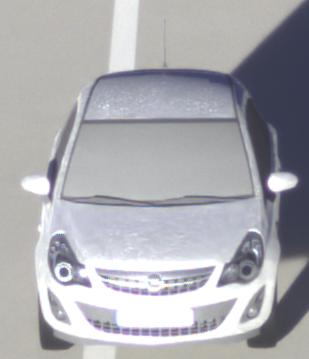
Make: Opel
Model: Corsa 1.2
Detailed model: Corsa (D)
Model produced from: 2011/01
Model produced until: 2014/08
Doors: 3
Color: white
Road condition: dry road
Daytime: sunrise or sunset
Contrast: high contrast